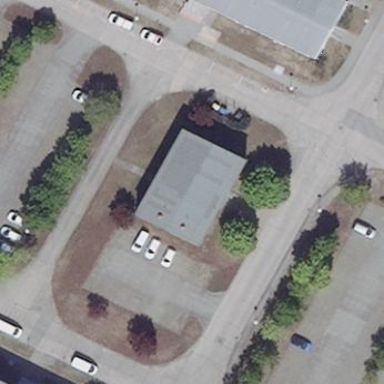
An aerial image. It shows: Building with gabled roof oriented along its length.